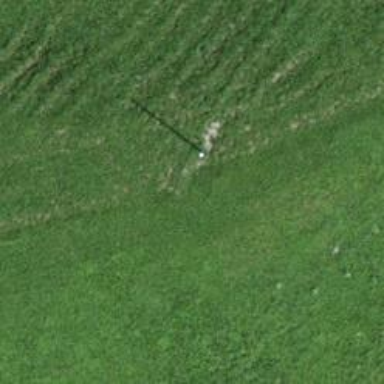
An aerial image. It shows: Minor power line.